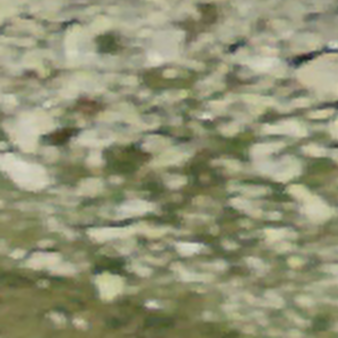
Label: other